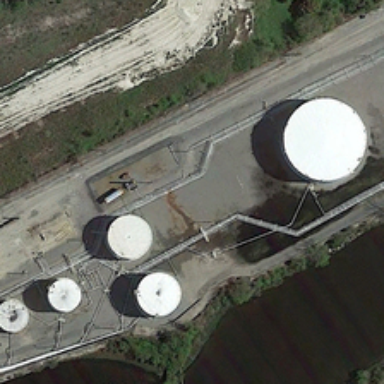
The biggest white columnar tank is connected to the four small white columnar tanks by pipes .